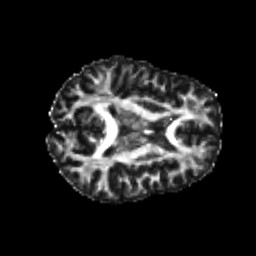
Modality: FA
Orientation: axial
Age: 24
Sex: female
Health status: healthy
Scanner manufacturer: philips
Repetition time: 7.389 s
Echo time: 0.08599 s